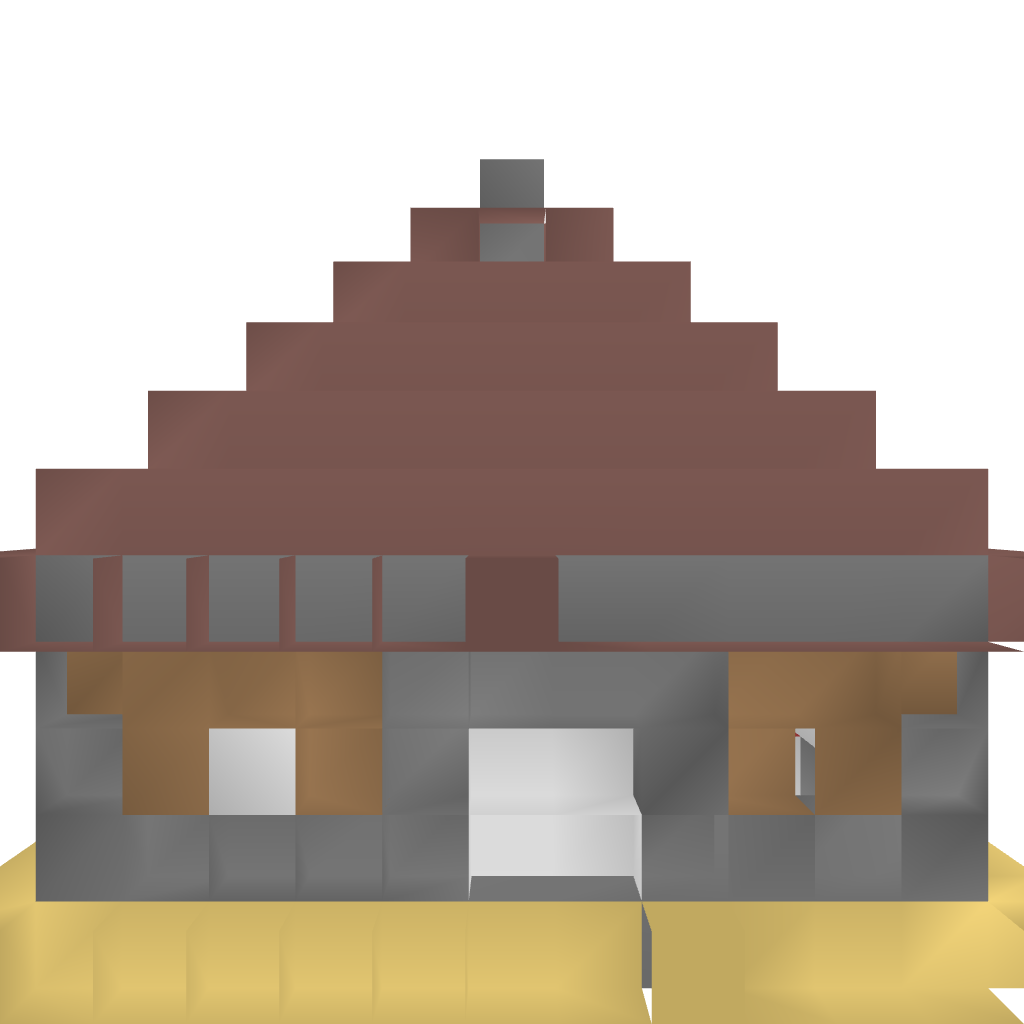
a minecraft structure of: Beach House with Carmine high quality